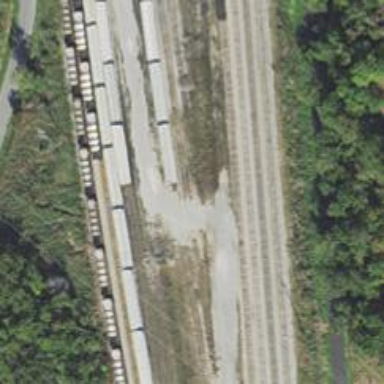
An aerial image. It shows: Disused railway yard.